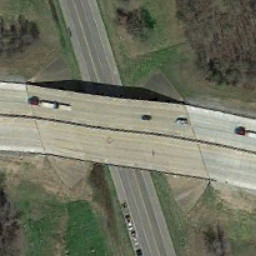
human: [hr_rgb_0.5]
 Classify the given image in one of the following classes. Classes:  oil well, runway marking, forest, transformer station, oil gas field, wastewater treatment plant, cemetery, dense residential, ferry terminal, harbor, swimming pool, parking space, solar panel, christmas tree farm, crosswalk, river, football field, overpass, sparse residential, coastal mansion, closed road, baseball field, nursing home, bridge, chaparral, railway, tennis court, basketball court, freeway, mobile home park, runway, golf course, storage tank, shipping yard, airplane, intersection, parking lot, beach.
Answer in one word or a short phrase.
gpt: overpass